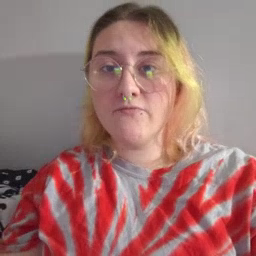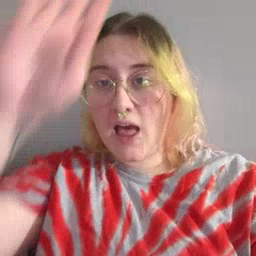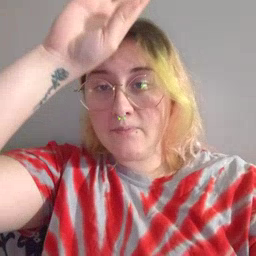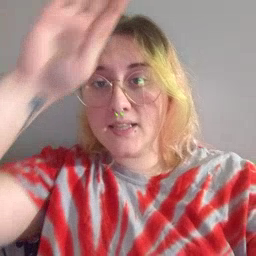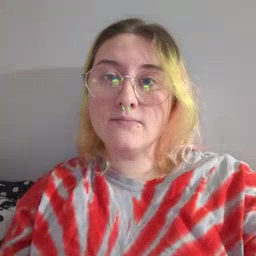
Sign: fireman